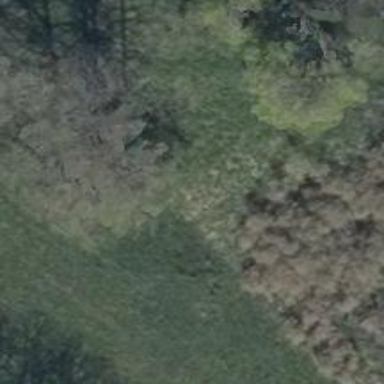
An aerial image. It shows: Beautiful woodland area.